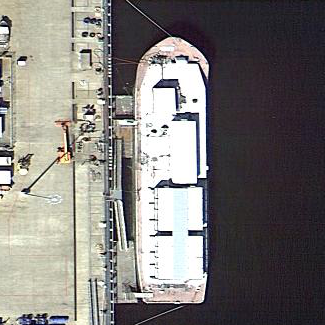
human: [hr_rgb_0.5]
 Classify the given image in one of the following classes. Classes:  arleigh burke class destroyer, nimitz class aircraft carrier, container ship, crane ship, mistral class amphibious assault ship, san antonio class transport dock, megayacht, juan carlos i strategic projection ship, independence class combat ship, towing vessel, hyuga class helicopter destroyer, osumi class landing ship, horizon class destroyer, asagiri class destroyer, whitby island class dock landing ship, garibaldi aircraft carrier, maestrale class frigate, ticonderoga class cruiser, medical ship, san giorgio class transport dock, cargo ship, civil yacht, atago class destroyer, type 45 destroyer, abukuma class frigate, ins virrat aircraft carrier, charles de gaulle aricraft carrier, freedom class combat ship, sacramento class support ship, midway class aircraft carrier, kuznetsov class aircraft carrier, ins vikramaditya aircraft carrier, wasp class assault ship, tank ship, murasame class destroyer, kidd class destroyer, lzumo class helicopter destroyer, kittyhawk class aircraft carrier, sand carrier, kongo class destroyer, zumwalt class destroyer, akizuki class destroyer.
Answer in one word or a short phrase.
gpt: Cargo ship